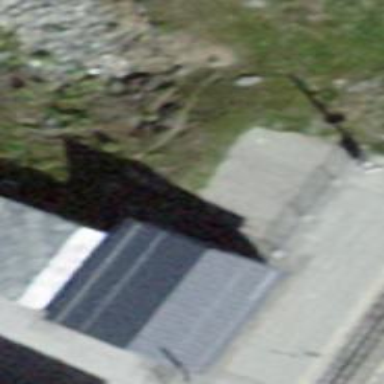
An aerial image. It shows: Service building.